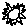
Label: sun